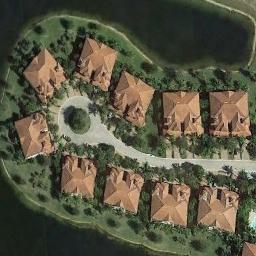
Label: residential